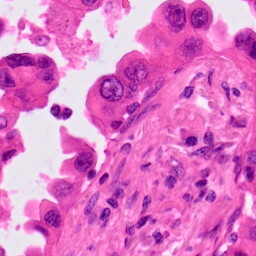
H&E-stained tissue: Lung